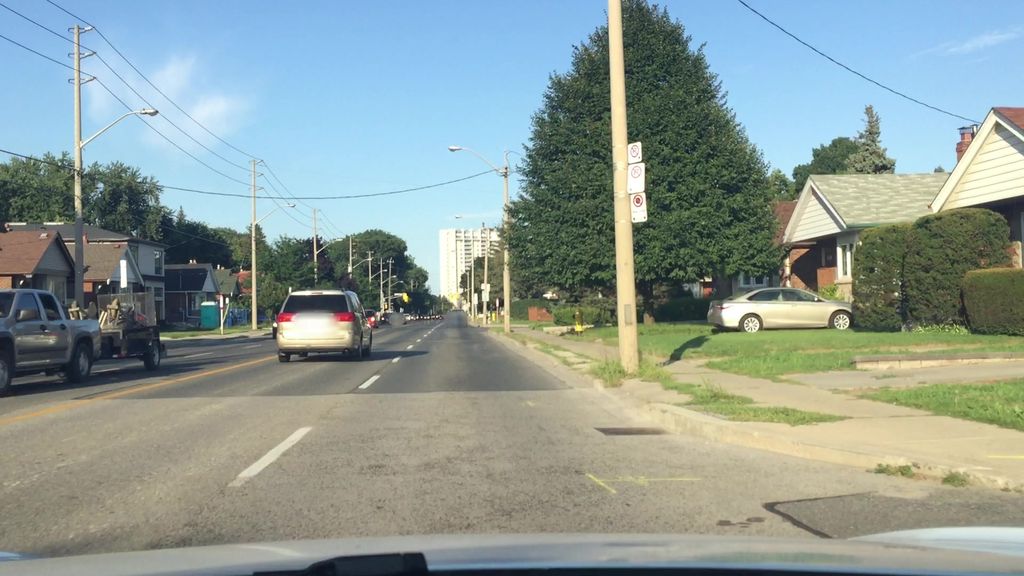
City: toronto